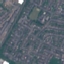
Land use / land cover: Residential